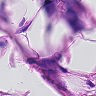
Metastatic tissue present: yes